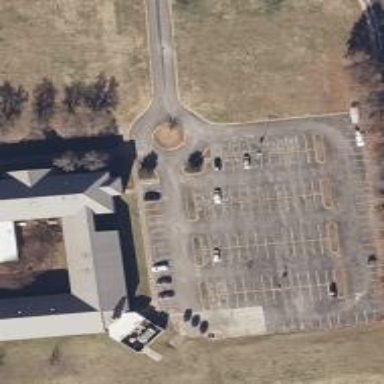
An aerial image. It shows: Parking space.